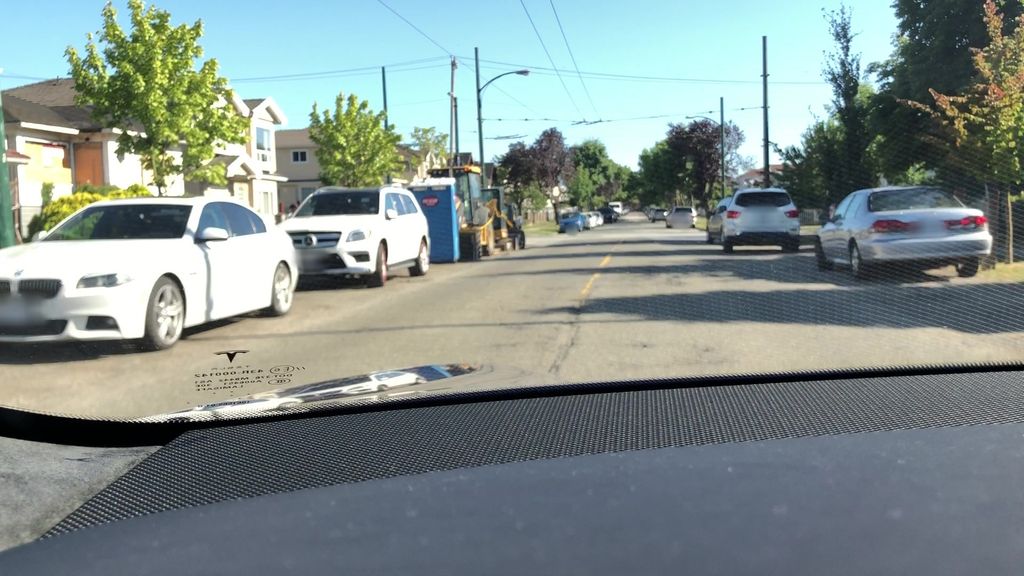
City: vancouver